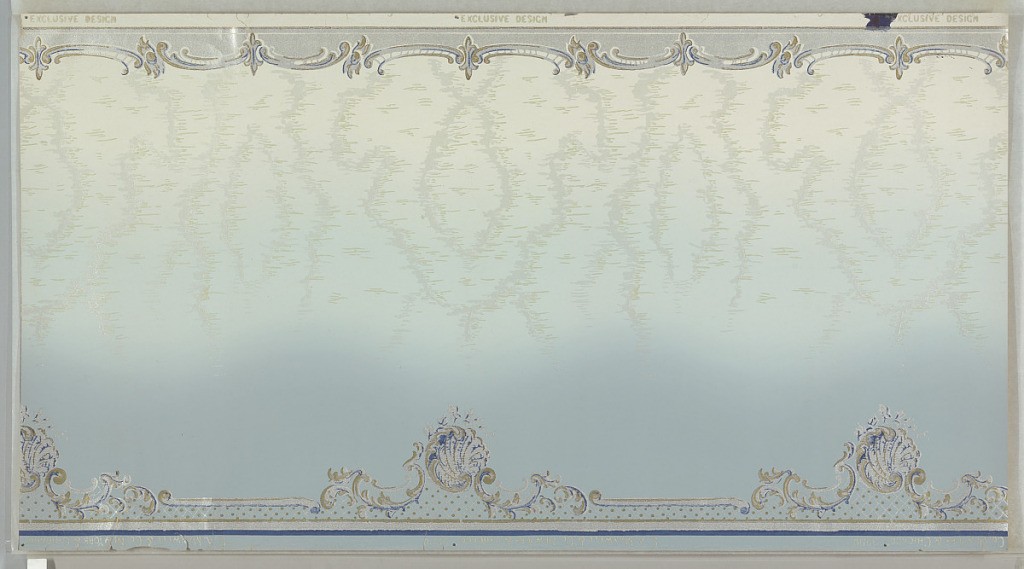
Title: Frieze
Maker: S.A. Maxwell & Co.
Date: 1905–1915
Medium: Machine-printed paper
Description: All-over moire pattern, shading from light blue at the top to darker blue at the bottom. Small scrolling band at top edge.  Larger scroll, shell and lattice motif along bottom edge.